Chest X-ray. View position: AP
Patient age: 58
Patient sex: M
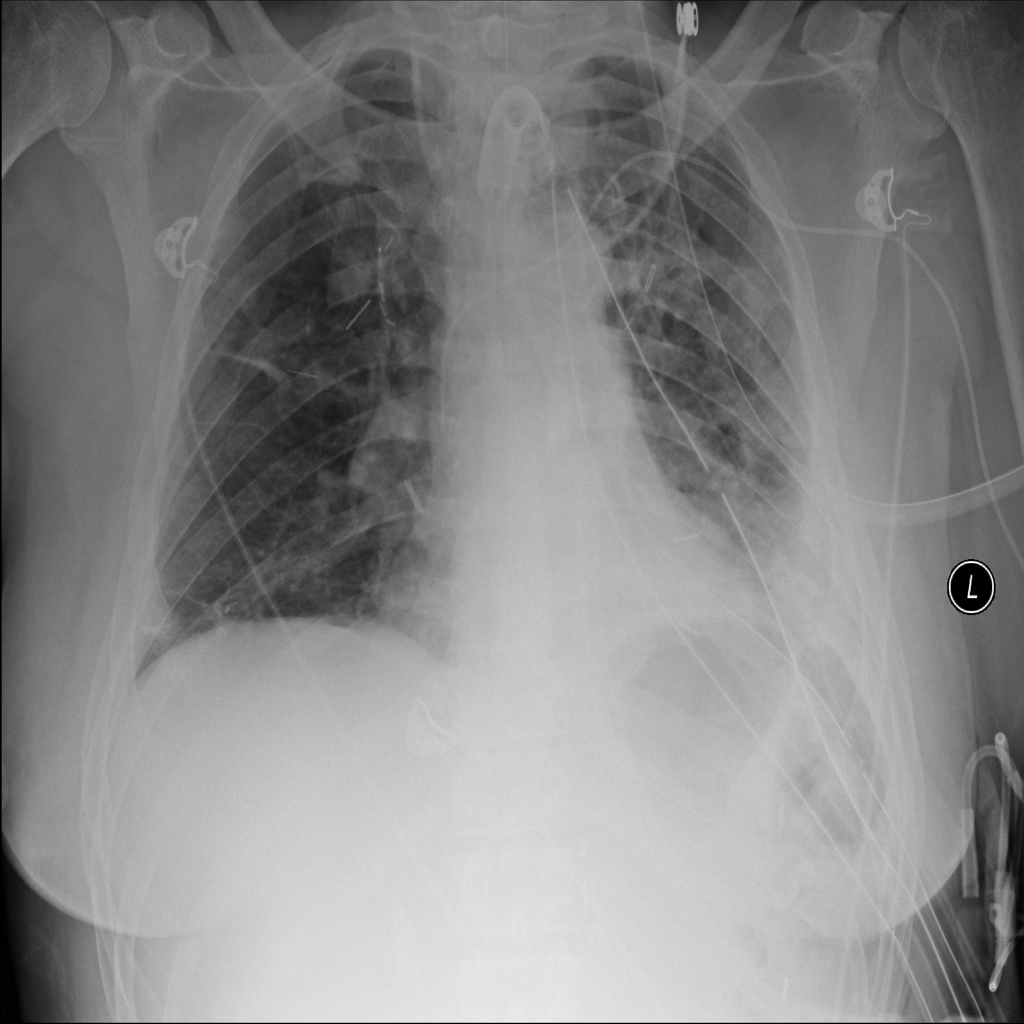
Finding: Pneumothorax